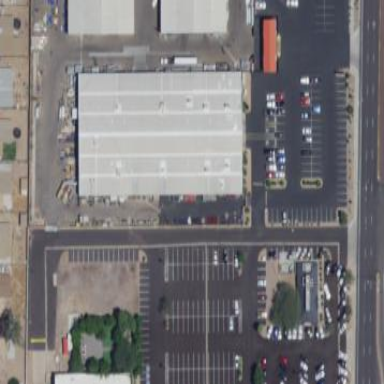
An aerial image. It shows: Warehouse building.